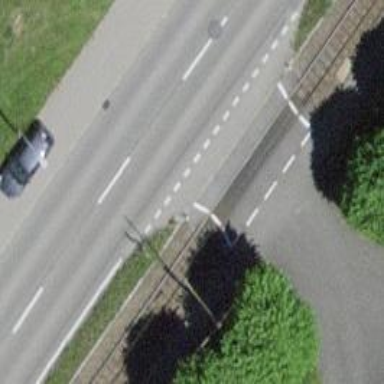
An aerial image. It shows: Railway level crossing.